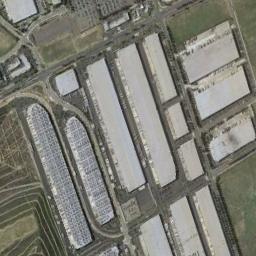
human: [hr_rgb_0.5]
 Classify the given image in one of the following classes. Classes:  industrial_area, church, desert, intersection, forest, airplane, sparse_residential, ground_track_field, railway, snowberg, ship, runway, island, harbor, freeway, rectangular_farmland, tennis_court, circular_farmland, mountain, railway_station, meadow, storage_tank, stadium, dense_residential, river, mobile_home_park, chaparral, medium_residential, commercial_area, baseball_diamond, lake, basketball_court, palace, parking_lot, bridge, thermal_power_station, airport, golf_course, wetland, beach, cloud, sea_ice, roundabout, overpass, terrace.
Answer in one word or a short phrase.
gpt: industrial_area